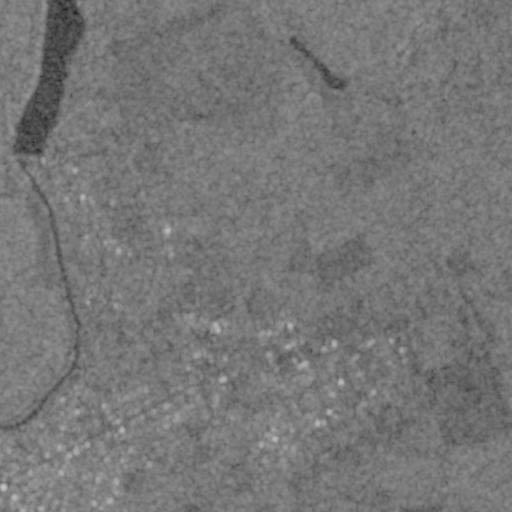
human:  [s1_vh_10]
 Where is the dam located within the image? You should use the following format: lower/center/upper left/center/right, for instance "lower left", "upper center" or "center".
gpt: The dam is located in the upper left of the image.
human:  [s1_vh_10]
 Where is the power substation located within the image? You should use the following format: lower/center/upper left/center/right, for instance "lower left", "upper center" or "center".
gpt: The power substation is located in the upper left of the image.
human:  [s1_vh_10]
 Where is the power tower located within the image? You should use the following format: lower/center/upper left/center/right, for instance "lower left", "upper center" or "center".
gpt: The power tower is located in the upper left of the image.
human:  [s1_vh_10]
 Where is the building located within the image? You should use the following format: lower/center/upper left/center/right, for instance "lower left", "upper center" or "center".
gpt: There is no building in the image.

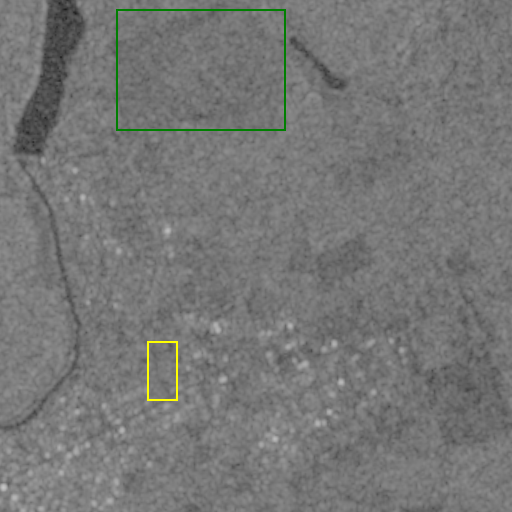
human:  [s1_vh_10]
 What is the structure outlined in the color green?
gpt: The structure outlined in green is a crop field.
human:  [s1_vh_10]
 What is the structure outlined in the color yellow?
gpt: The structure outlined in yellow is a park.
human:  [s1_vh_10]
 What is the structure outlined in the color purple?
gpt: There is no purple outline.